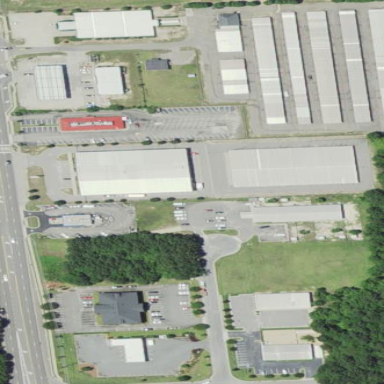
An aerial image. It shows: Commercial area.